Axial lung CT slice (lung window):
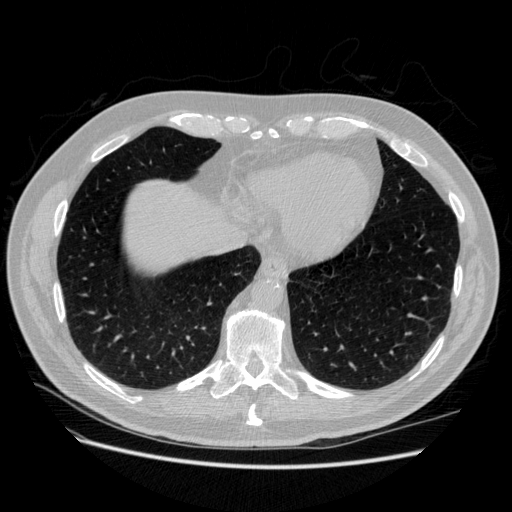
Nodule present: no